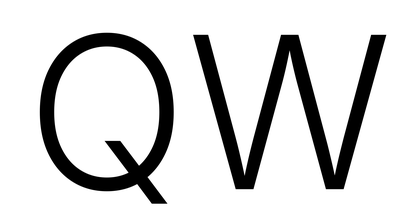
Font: Inter_Light